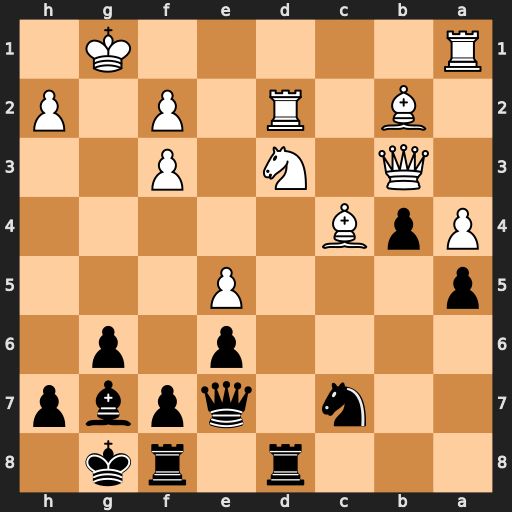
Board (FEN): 3r1rk1/2n1qpbp/4p1p1/p3P3/PpB5/1Q1N1P2/1B1R1P1P/R5K1
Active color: b
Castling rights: -
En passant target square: -
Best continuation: Qg5+ Kf1 Qxd2